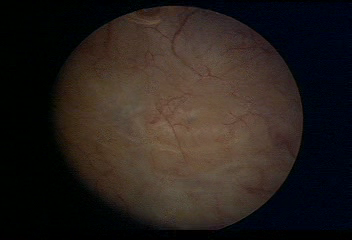
Modality: WLC
Class: Normal mucosa
Bladder cancer association: No